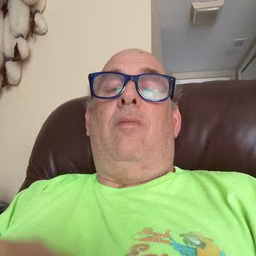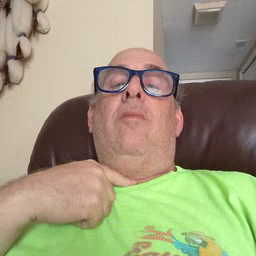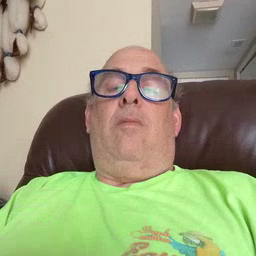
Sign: thirsty